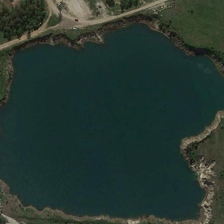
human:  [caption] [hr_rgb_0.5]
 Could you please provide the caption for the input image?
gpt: there is a bare road around the lake .

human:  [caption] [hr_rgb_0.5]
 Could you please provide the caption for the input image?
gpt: there is a bare road around the lake .

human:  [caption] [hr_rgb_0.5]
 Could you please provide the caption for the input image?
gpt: there is a huge lake on the land .

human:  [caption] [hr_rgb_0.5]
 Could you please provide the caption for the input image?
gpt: there is a huge lake on the land .

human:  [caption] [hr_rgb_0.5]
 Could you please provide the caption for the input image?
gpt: there is a huge lake on the land .